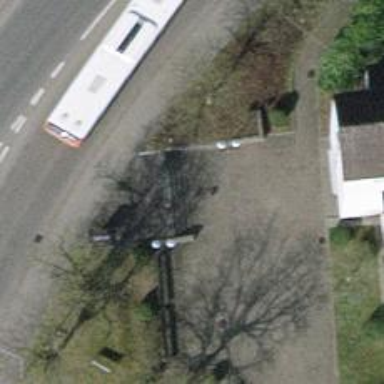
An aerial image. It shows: Road with steps.